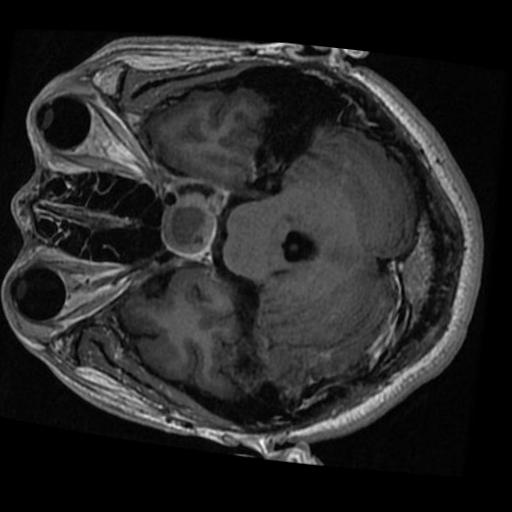
Label: brain_tumor